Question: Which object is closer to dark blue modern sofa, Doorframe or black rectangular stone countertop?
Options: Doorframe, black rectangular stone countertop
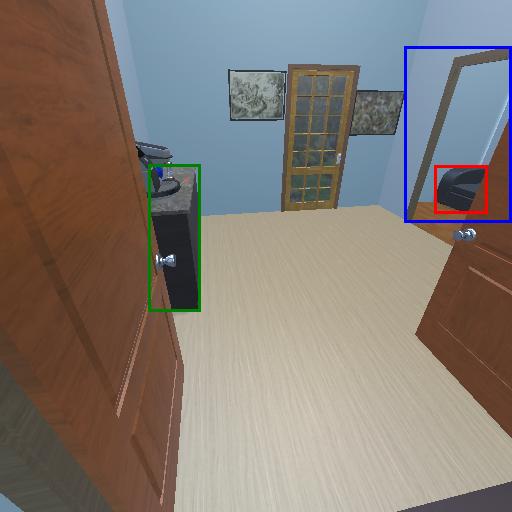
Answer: Doorframe